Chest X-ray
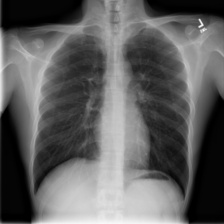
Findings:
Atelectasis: negative
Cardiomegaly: negative
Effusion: negative
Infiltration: negative
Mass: negative
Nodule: negative
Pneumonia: negative
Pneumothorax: negative
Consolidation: negative
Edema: negative
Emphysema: negative
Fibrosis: negative
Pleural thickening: negative
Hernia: negative